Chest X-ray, AP view. Patient: 25 years old, sex M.
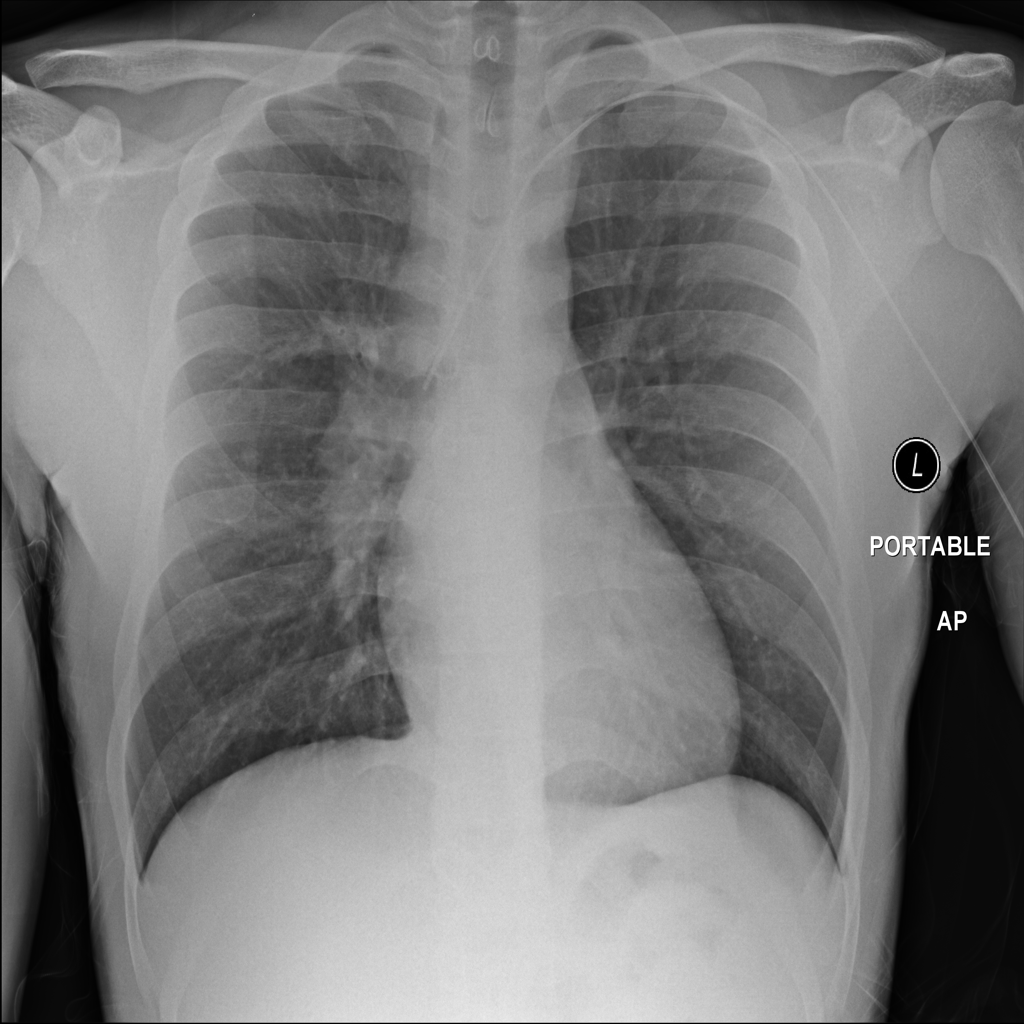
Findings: Mass